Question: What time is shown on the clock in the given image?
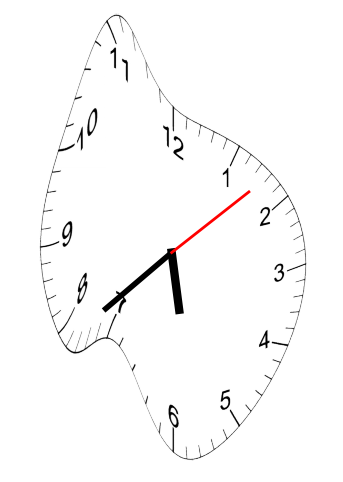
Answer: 05:38:08